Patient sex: M
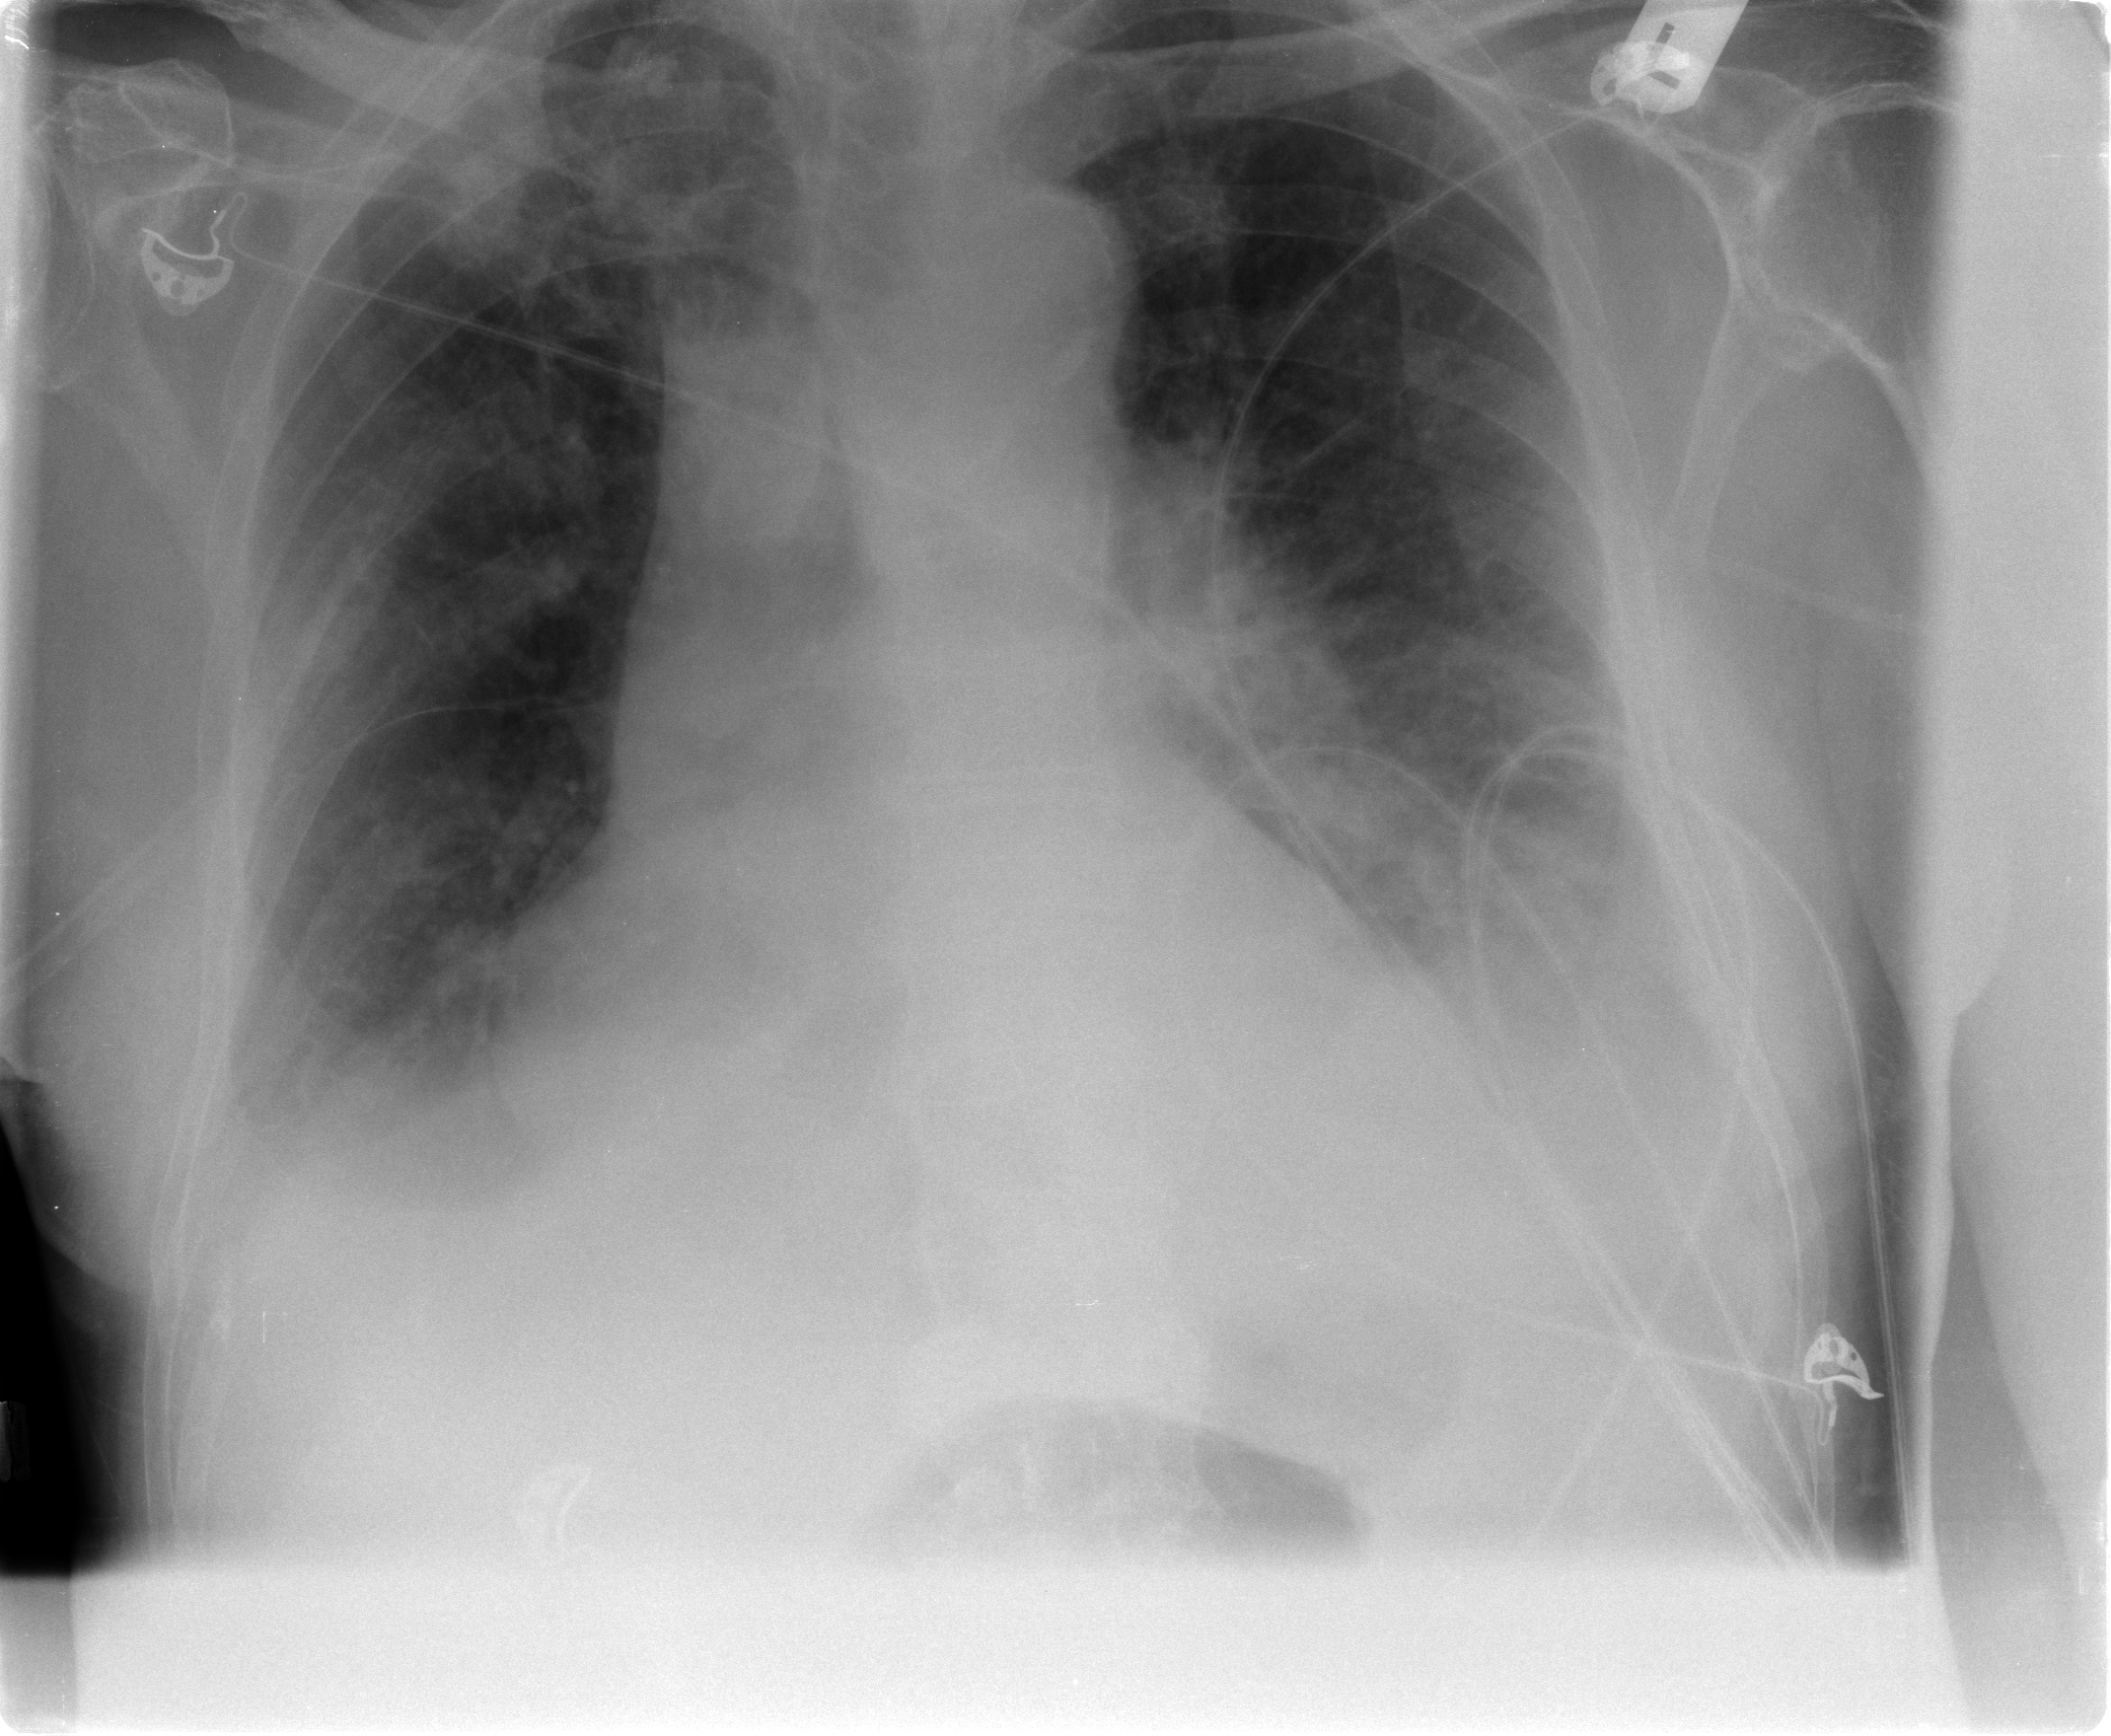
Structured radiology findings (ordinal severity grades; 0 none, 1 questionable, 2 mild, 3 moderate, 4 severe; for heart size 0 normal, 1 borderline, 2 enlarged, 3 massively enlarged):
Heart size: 2
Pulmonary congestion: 3
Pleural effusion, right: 2
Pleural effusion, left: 3
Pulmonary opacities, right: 3
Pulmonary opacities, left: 2
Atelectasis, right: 2
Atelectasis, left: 2